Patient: sex M, age 65
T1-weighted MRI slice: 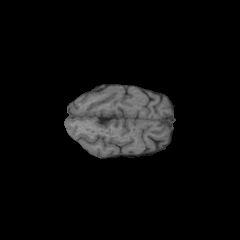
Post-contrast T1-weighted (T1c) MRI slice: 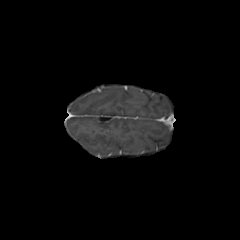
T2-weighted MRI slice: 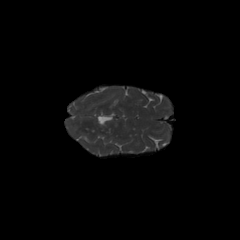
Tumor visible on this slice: no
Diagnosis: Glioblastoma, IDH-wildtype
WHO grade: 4